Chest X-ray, AP view. Patient: 17 years old, sex F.
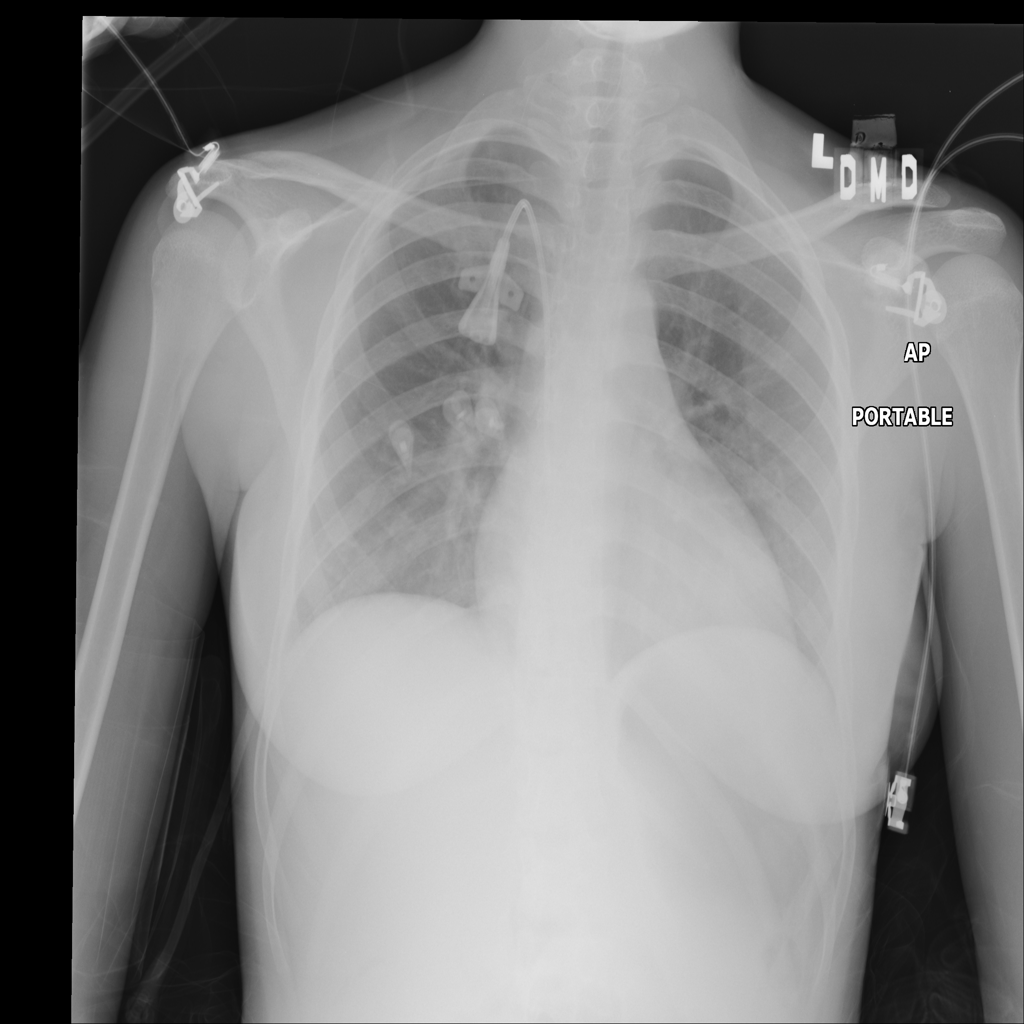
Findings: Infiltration